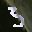
Label: 3